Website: apple
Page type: orders-overview
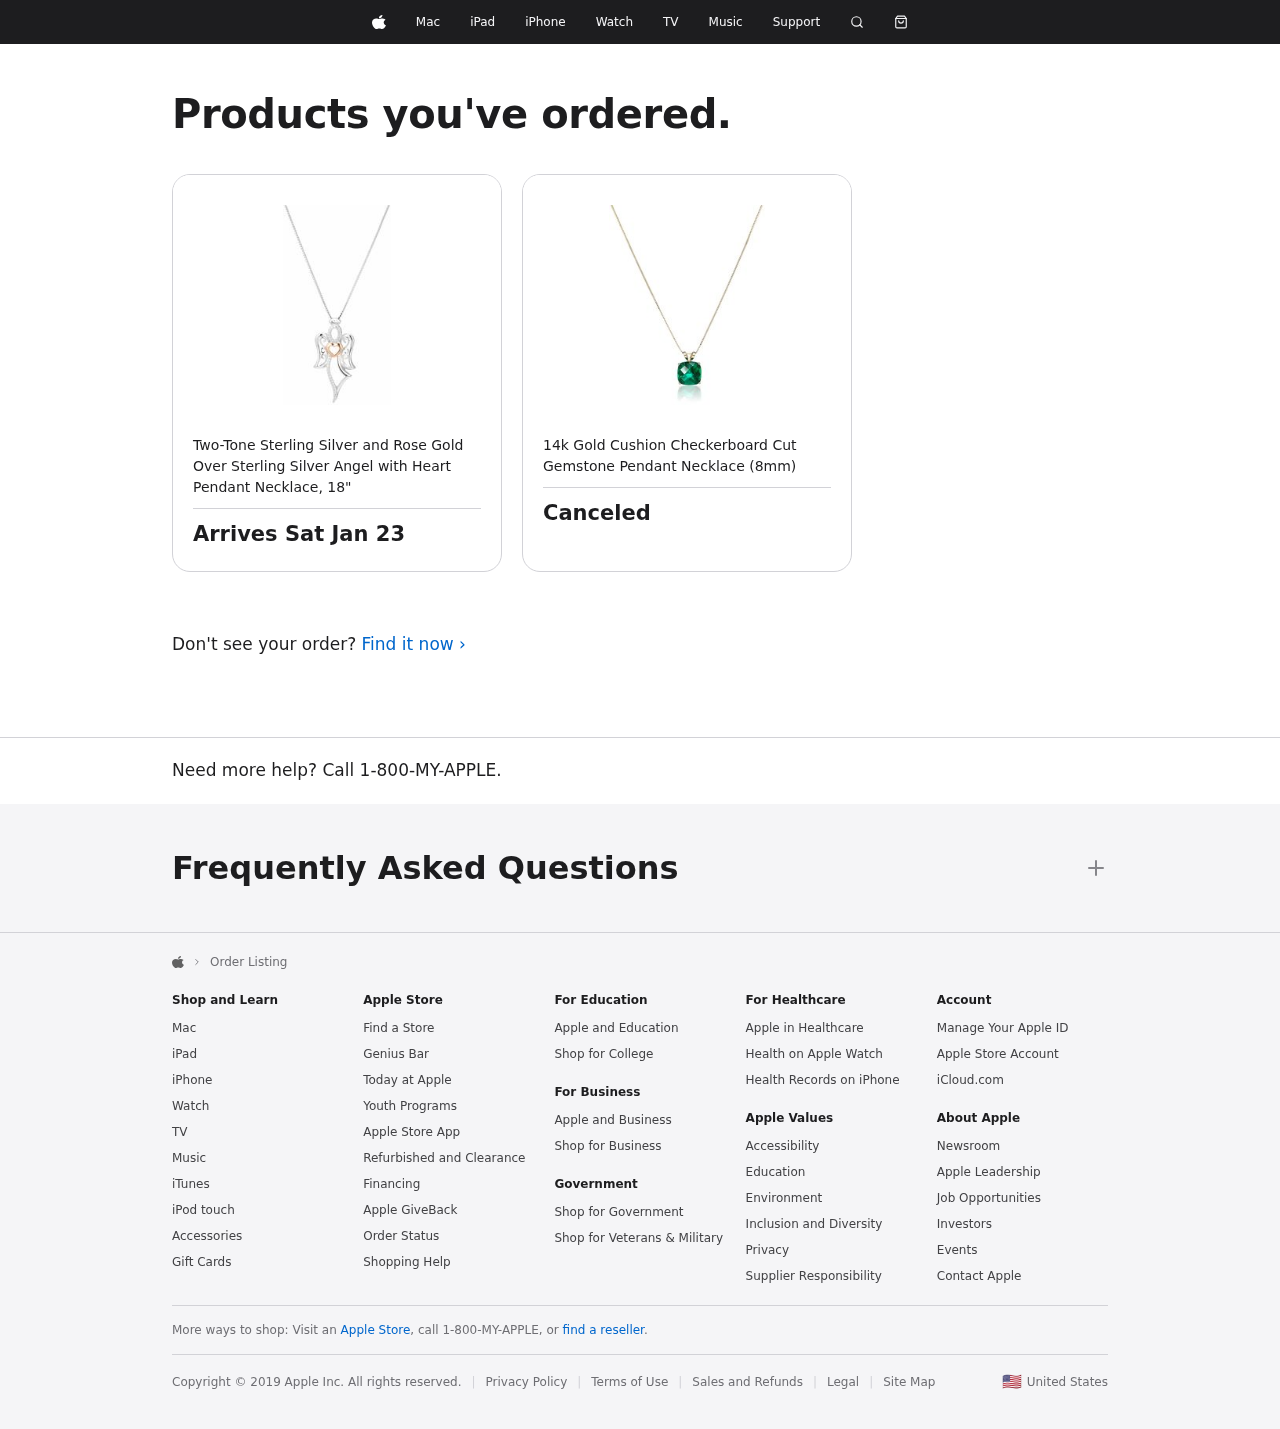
Product elements: key: PRODUCT1_NAME
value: Two-Tone Sterling Silver and Rose Gold Over Sterling Silver Angel with Heart Pendant Necklace, 18"
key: PRODUCT2_NAME
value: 14k Gold Cushion Checkerboard Cut Gemstone Pendant Necklace (8mm)
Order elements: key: ORDER_DELIVERY_DATE
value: Arrives Sat Jan 23